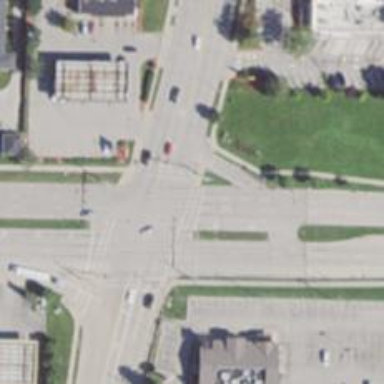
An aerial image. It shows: Uncontrolled road crossing.